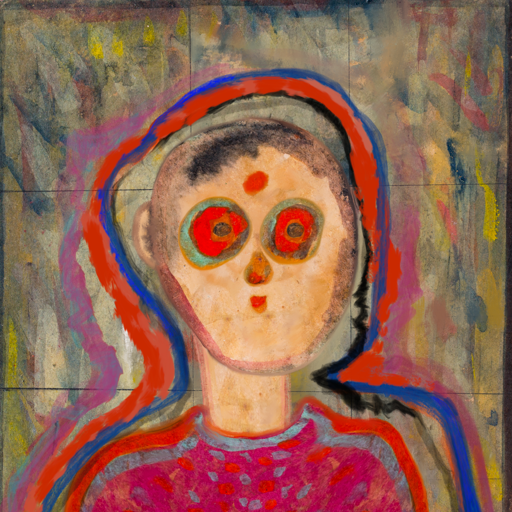
Background: GypsyMother, Head And Neck Front: Childish, Face Front: Sisters, Bust: Sisters, Hair Front: Experience, Head Accessory: Blank, Second Necklace: Blank, Necklace: Blank, Baby: Blank